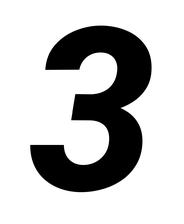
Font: Roboto-Italic_ExtraBold_Italic